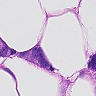
Metastatic tissue present: yes